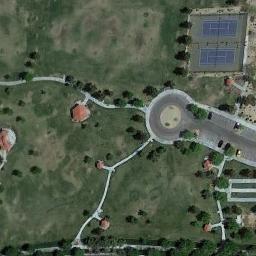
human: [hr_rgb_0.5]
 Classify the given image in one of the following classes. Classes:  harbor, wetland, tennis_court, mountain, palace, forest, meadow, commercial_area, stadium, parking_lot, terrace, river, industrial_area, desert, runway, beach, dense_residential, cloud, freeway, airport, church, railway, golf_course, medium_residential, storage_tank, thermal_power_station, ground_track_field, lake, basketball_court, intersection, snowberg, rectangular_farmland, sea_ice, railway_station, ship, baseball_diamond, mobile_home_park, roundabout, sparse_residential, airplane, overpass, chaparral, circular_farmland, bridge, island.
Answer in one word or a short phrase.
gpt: tennis_court